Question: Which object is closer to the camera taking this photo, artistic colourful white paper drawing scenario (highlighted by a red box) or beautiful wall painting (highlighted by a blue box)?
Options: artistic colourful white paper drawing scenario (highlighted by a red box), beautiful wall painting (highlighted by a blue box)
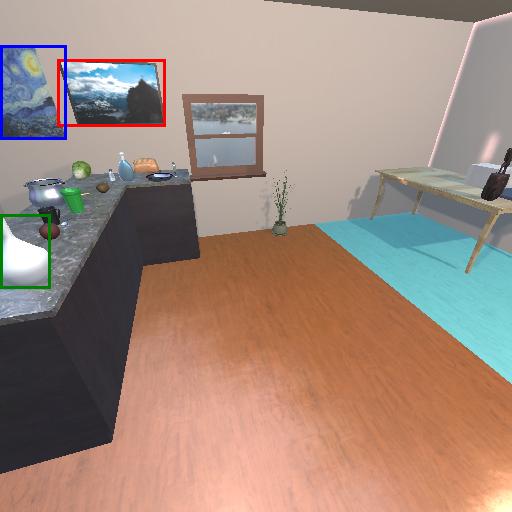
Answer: artistic colourful white paper drawing scenario (highlighted by a red box)